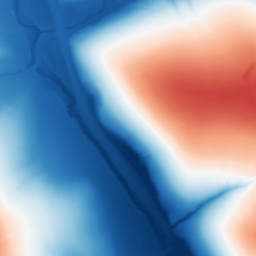
Category: trend_removal
Decomposition family: polynomial
Decomposition parameters: degree: 1
Upsampling method: bicubic
Upsampling parameters: scale: 2
Upsampling scale: 2